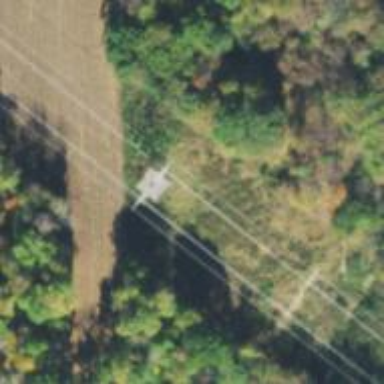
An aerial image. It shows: Lattice structure tower.